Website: lowes
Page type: customer-info-address
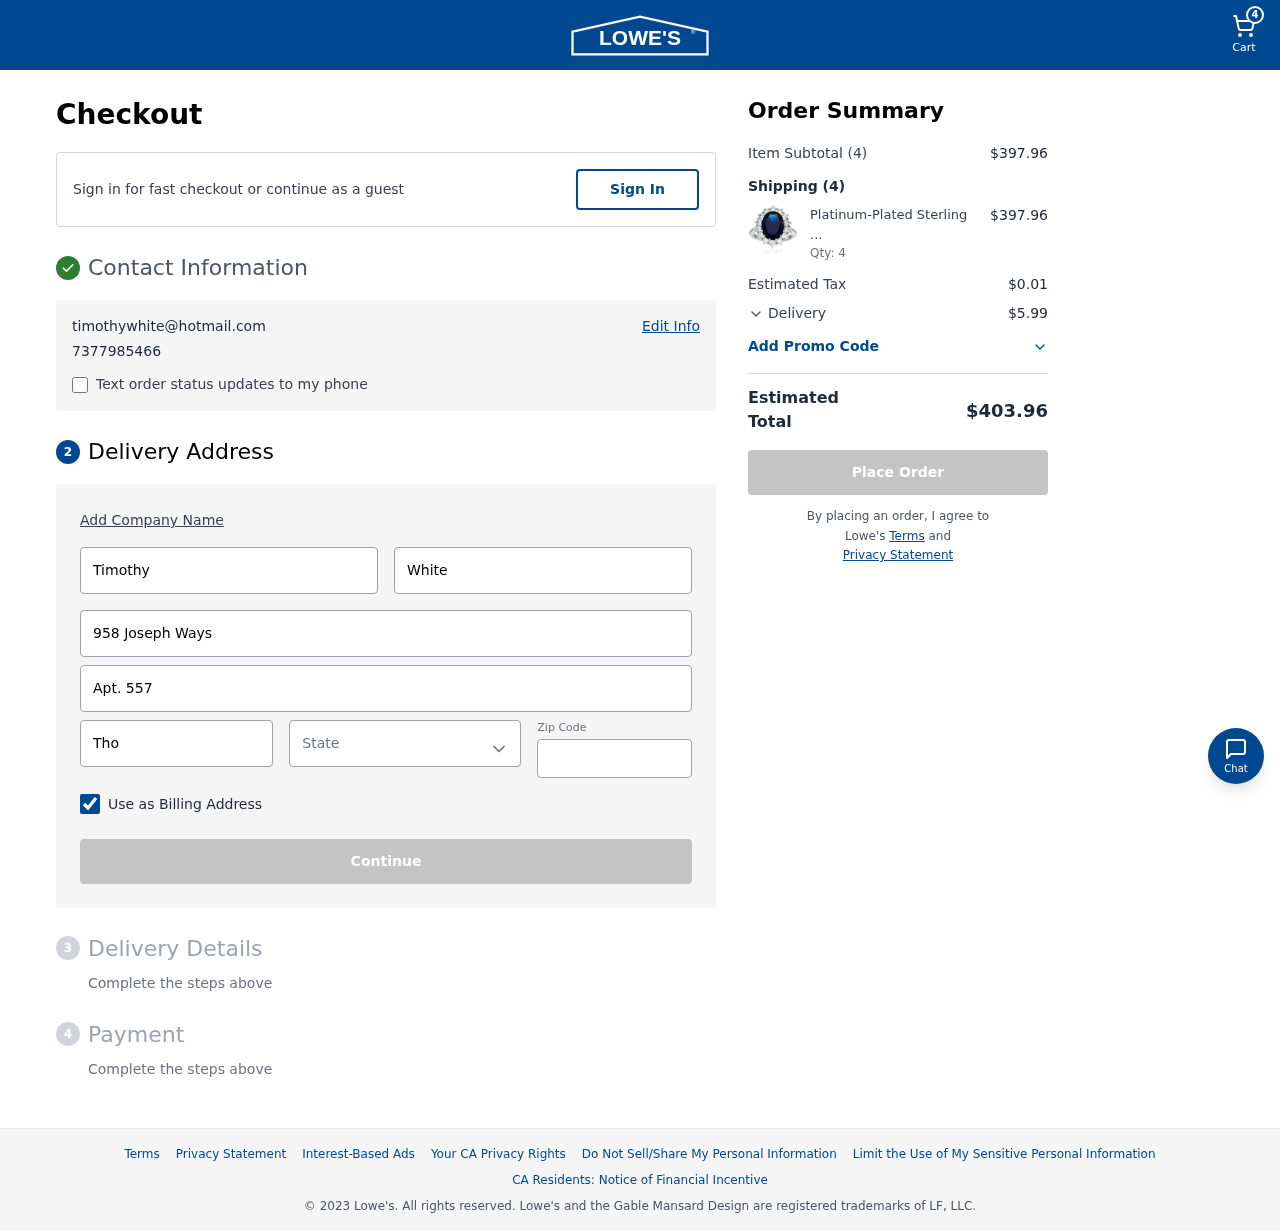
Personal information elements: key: PII_CITY
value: Thomastown
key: PII_EMAIL
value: timothywhite@hotmail.com
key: PII_FIRSTNAME
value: Timothy
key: PII_LASTNAME
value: White
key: PII_PHONE
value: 7377985466
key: PII_POSTCODE
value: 00647
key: PII_STATE
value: Oklahoma
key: PII_STREET
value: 958 Joseph Ways
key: PII_STREET2
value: Apt. 557
Product elements: key: PRODUCT1_NAME
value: Platinum-Plated Sterling Silver Celebrity "Kate" Ring made with Swarovski Zirconia Accents, Size 7
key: PRODUCT1_QUANTITY
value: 4
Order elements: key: ORDER_NUM_ITEMS
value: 4
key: ORDER_SUBTOTAL
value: $397.96
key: ORDER_NUM_ITEMS2
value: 4
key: ORDER_SUBTOTAL2
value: $397.96
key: ORDER_TAX
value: $0.01
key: ORDER_SHIPPING_COST
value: $5.99
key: ORDER_TOTAL
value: $403.96